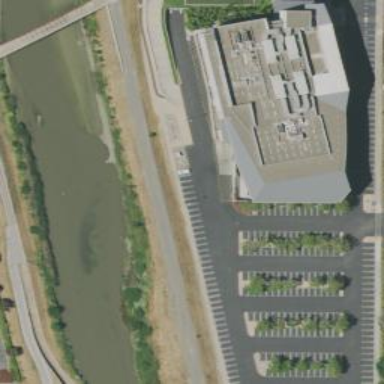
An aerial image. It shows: Office building.